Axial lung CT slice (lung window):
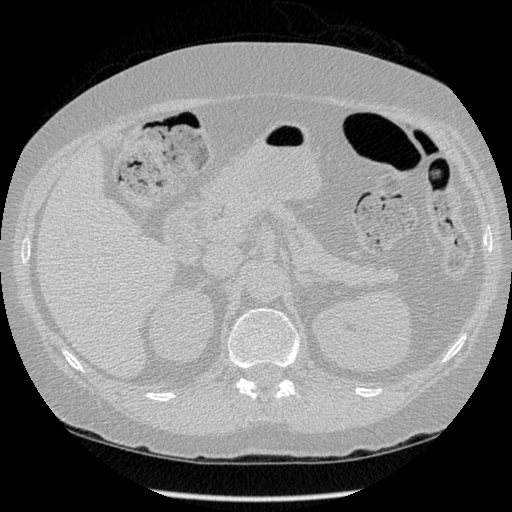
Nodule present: no